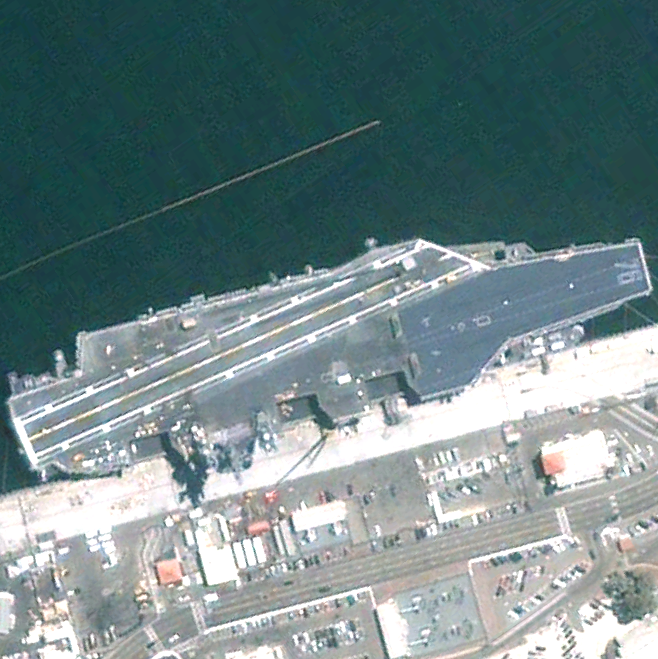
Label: aircraft_carrier